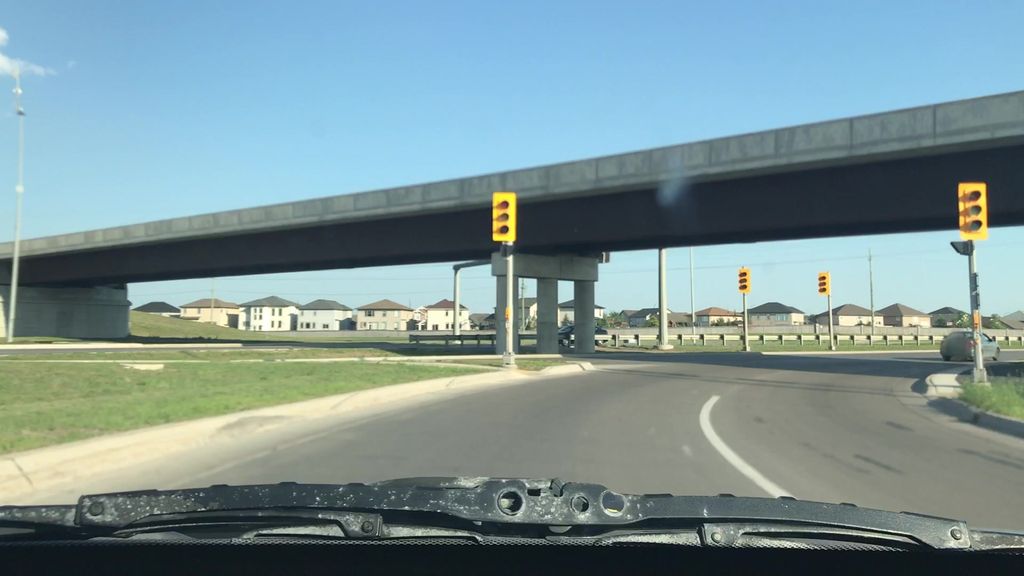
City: winnipeg